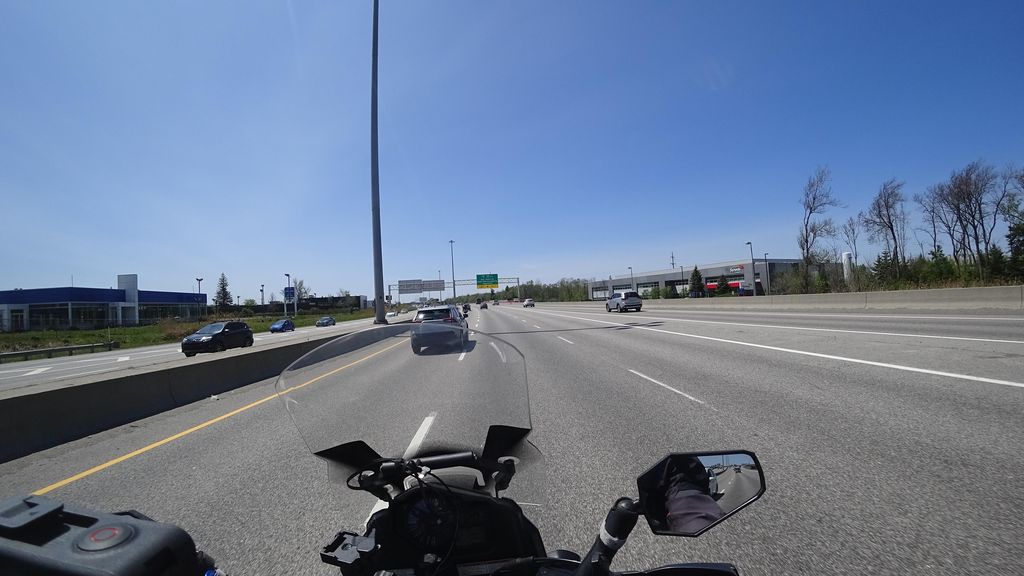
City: quebec_city